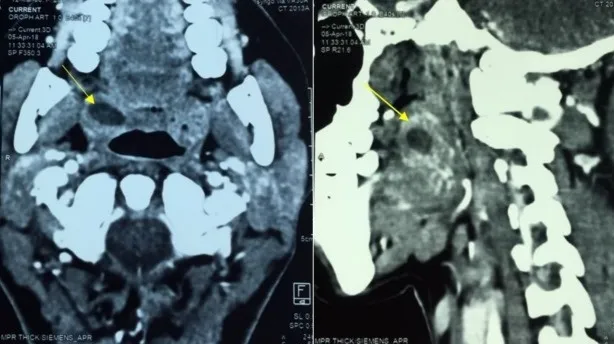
Axial injected computed tomography section of the oropharynx showed an hypo dense mass of the right palatine tonsil with peripheral enhancement.
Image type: radiology (ct)